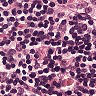
Metastatic tissue present: no